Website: lowes
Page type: store-pickup
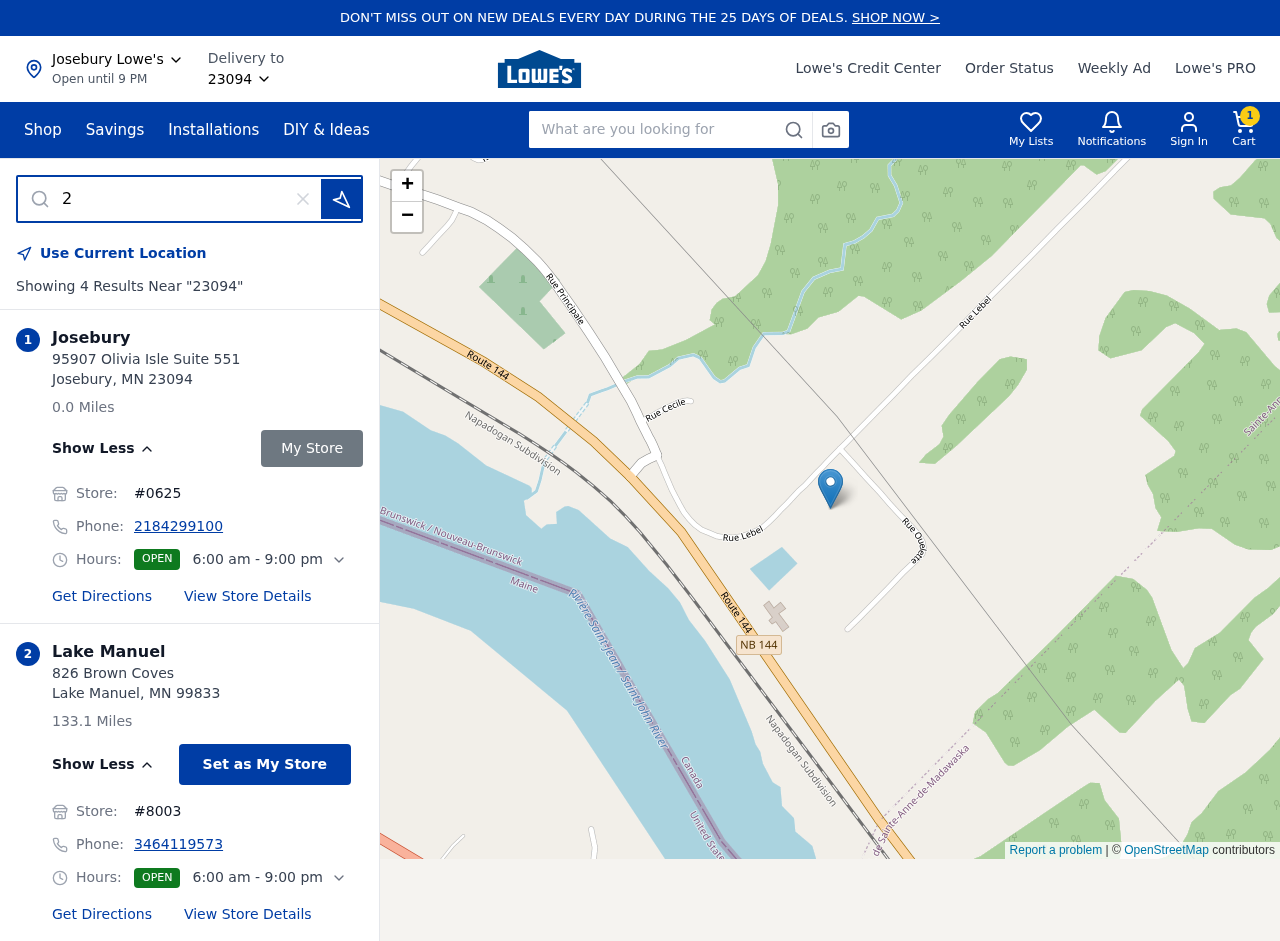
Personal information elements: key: PII_CITY
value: Josebury
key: PII_CITY2
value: Lake Manuel
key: PII_LOCATION1_STREET
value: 95907 Olivia Isle Suite 551
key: PII_LOCATION2_POSTCODE
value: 99833
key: PII_LOCATION2_STREET
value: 826 Brown Coves
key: PII_PHONE
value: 2184299100
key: PII_PHONE_ALT
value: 3464119573
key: PII_POSTCODE
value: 23094
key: PII_STATE_ABBR
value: MN
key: PII_POSTCODE3
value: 23094
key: PII_POSTCODE_FULL
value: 23094
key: PII_POSTCODE_NUMERIC
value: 23094
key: PII_STATE_ABBR2
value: MN
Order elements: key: ORDER_NUM_ITEMS
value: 1
Search elements: key: HEADER_SEARCH
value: What are you looking for
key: SEARCH_STORE_LOCATION
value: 23094